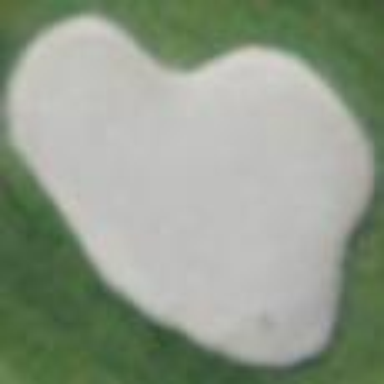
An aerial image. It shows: Sand bunker on golf course.